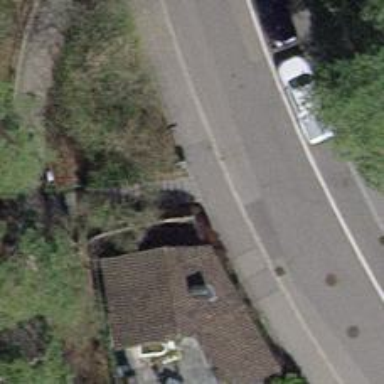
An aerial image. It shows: Road with steps.